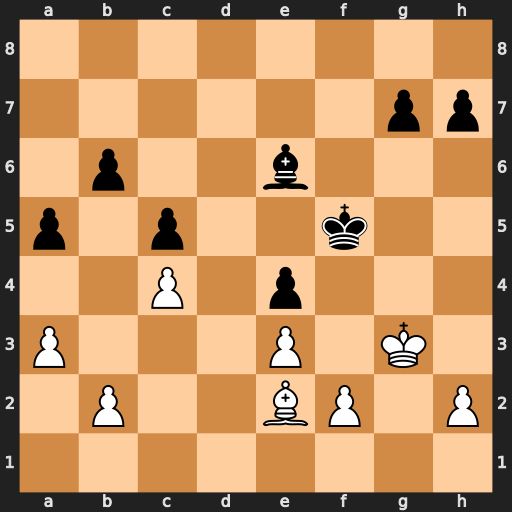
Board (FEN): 8/6pp/1p2b3/p1p2k2/2P1p3/P3P1K1/1P2BP1P/8
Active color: w
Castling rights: -
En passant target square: -
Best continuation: Bg4+ Ke5 Bxe6